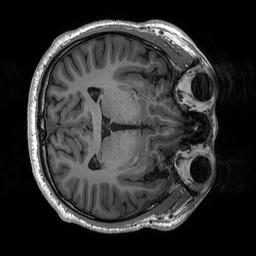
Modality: T1w
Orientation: axial
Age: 22
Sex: male
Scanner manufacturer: siemens
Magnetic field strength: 3 T
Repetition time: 2.53 s
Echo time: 0.00227 s